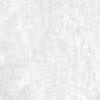
Label: no_change